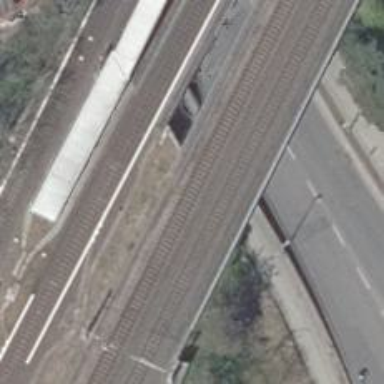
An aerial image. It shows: Bridge over electrified railway with contact lines.